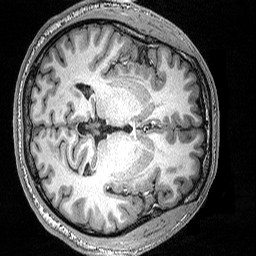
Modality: T1w
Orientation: axial
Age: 21
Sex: male
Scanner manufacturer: siemens
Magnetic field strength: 3 T
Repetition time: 2.53 s
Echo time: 0.0033 s